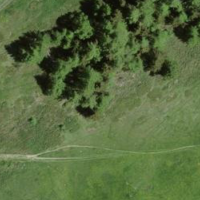
EUNIS habitat code: 23
Species observed at this site:
Primula veris